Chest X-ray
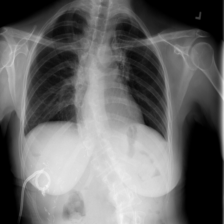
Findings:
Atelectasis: negative
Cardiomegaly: negative
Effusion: negative
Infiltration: negative
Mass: negative
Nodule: negative
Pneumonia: negative
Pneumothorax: negative
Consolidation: negative
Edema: negative
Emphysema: negative
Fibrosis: positive
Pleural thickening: negative
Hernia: negative